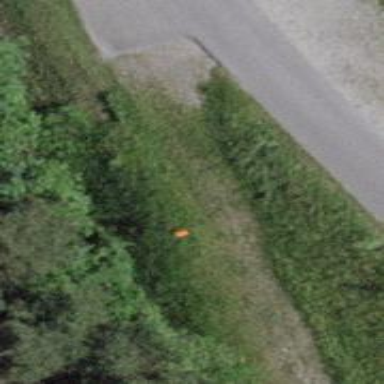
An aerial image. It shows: Aerial marker.